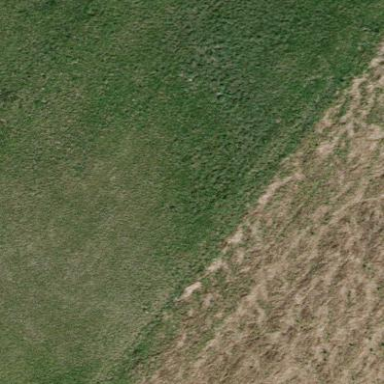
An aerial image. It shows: Picturesque grassland.